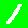
Digit: 1